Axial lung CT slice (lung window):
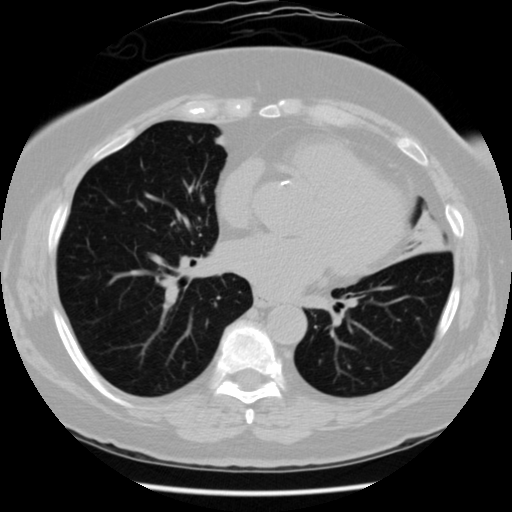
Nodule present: no